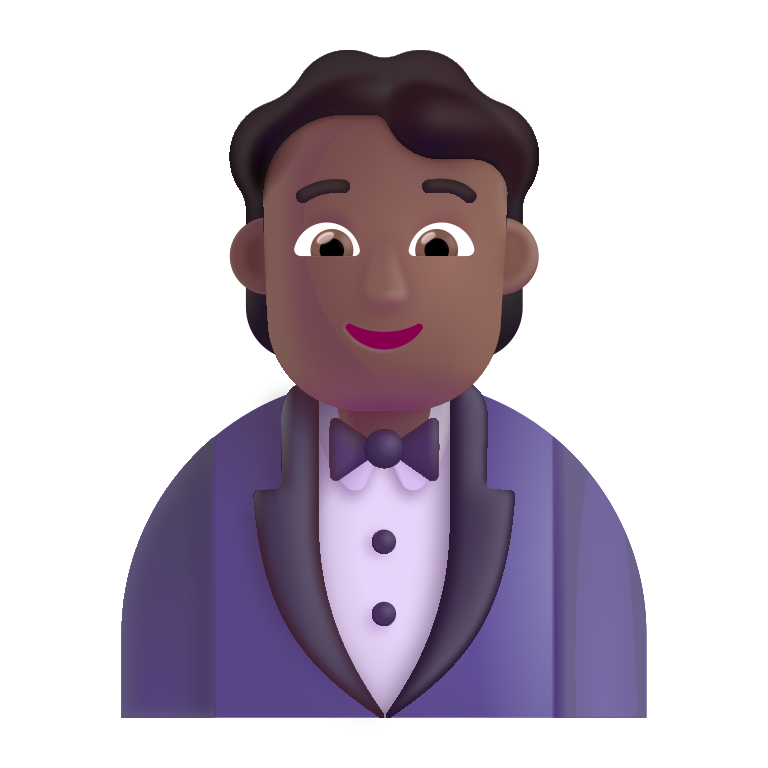
person in tuxedo color  dark